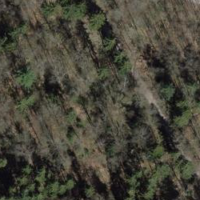
EUNIS habitat code: 41
Species observed at this site:
Chaerophyllum temulum